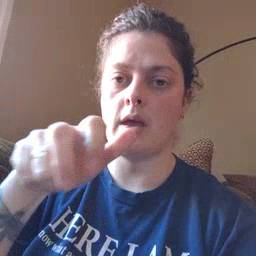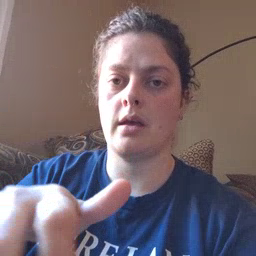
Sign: ride